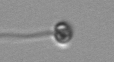
Label: flagellate